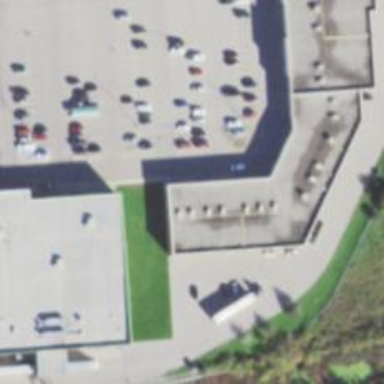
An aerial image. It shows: Pharmacy providing healthcare services.